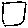
Label: square